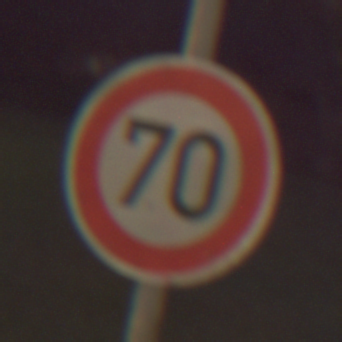
Verkehrszeichen: Geschwindigkeit70
Umgebung: Outdoor, Suburban
Tageszeit: Night
Wetter: Clear
Licht: Artificial
Jahreszeit: NotSpecified
Kontrast: MediumContrast